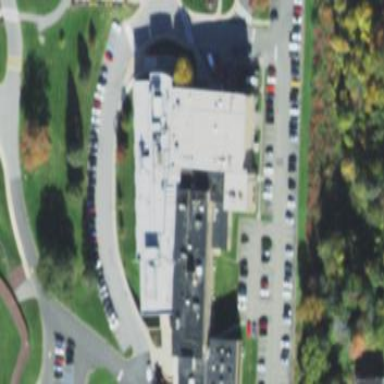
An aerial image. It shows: College building.